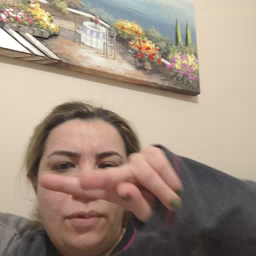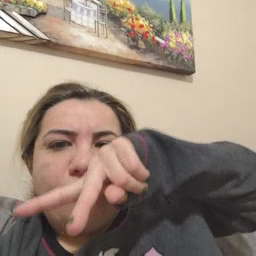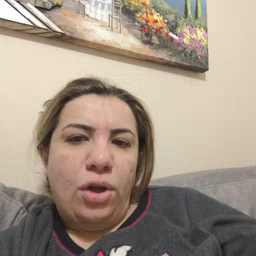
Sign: fall